【题型】填空题　【知识点】函数　【难度】hard
.如图，正方形$ABCD$的边长为 2，$O$为$AD$的中点，射线$OP$从$OA$出发，绕着点$O$按逆时针方向旋转至$OD$在旋转的过程中，记$\angle AOP$为$x$，$OP$所经过的正方形$ABCD$内部的区域（阴影部分）的面积为$f(x)$对于函数$f(x)$给出以下 4 个结论：
\noindent ①$f\left(\dfrac{\pi}{4}\right)=\dfrac{1}{2}$； ②函数$f(x)$在$\left(\dfrac{\pi}{2},\pi\right)$为减函数；
\noindent ③$f(x)+f(\pi-x)=4$； ④$f(x)$的图象关于直线$x=\dfrac{\pi}{2}$对称．
\noindent 其中正确结论的序号为\_\_\_\_\_\_.

\vspace{0.2cm}
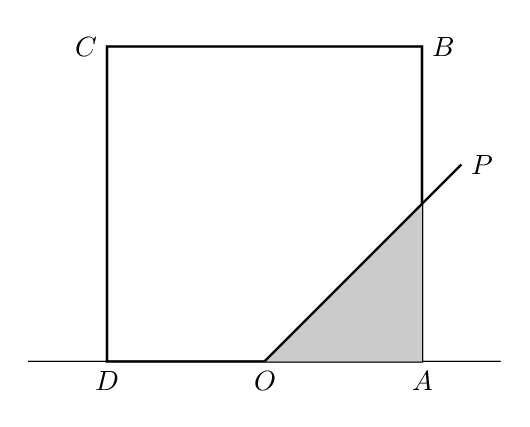
【解答】

\noindent \textbf{【答案】} ①③

\vspace{0.2cm}
\noindent \textbf{【难度】} 0.65

\vspace{0.2cm}
\noindent \textbf{【知识点】} 求含$\tan x$的函数的单调性、正切函数对称性的应用、求函数值、分段函数的性质及应用

\vspace{0.2cm}
\noindent \textbf{【分析】} 由题意，分段整理函数的解析式，根据正切函数的性质，逐项计算并检验，可得答案.

\vspace{0.2cm}
\noindent \textbf{【详解】} 当$0\leq x<\angle AOB$时，$f(x)=\dfrac{1}{2}|OA|\cdot|OA|\tan x=\dfrac{1}{2}\tan x$，
\noindent 当$\angle AOB\leq x<\dfrac{\pi}{2}$时，$f(x)=2-\dfrac{1}{2}\cdot|AB|\cdot|AB|\tan\left(\dfrac{\pi}{2}-x\right)=2-2\tan\left(\dfrac{\pi}{2}-x\right)$，
\noindent 当$x=\dfrac{\pi}{2}$时，$f(x)=\dfrac{1}{2}\times2\times2=2$，
\noindent 当$\dfrac{\pi}{2}<x<\angle AOC$时，$f(x)=2+\dfrac{1}{2}\cdot|AB|\cdot|AB|\tan\left(x-\dfrac{\pi}{2}\right)=2+2\tan\left(x-\dfrac{\pi}{2}\right)$，
\noindent 当$\angle AOC\leq x\leq\pi$时，$f(x)=4-\dfrac{1}{2}\cdot|OD|\cdot|OD|\tan(\pi-x)=4-\dfrac{1}{2}\tan(\pi-x)$，
\noindent 对于①，显然$0<\dfrac{\pi}{4}<\angle AOB$，则$f\left(\dfrac{\pi}{4}\right)=\dfrac{1}{2}\tan\dfrac{\pi}{4}=\dfrac{1}{2}$，故①正确；
\noindent 对于②，由$x\in\left(\dfrac{\pi}{2},\pi\right)$，函数$y=\tan x$为增函数，
\noindent 当$\dfrac{\pi}{2}<x<\angle AOC$时，$f(x)=2+2\tan\left(x-\dfrac{\pi}{2}\right)=2-\dfrac{2}{\tan x}$，则函数$f(x)$在该范围上单调递增，
\noindent 当$\angle AOC\leq x\leq\pi$时，$f(x)=4-\dfrac{1}{2}\tan(\pi-x)=4+\dfrac{1}{2}\tan x$，则函数$f(x)$在该范围上单调递增，
\noindent 综上可得：函数$f(x)$在$\left(\dfrac{\pi}{2},\pi\right)$上单调递增，故②错误；
\noindent 对于③，当$0\leq x<\angle AOB$时，则$\angle AOC<\pi-x\leq\pi$，可得
\noindent $f(x)+f(\pi-x)=\dfrac{1}{2}\tan x+4-\dfrac{1}{2}\tan[\pi-(\pi-x)]=\dfrac{1}{2}\tan x+4-\dfrac{1}{2}\tan x=4$，
\noindent 同理可得当$x$取其他值时，等式都成立，故③正确；
\noindent 对于④，由$f(x)=4-f(\pi-x)$，则函数$f(x)$的图象关于$\left(\dfrac{\pi}{2},2\right)$成中心对称.
\noindent 故答案为：①③.